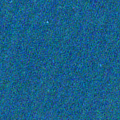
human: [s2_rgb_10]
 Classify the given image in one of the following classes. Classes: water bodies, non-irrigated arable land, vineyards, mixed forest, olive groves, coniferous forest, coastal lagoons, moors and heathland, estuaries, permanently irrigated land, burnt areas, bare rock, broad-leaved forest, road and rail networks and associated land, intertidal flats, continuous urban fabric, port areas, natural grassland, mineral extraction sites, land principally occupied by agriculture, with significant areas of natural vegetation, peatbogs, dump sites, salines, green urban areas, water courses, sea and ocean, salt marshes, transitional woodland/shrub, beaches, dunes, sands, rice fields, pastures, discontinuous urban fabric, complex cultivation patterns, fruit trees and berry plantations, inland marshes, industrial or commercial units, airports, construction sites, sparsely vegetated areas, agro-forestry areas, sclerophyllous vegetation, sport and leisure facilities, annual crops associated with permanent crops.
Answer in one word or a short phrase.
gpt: sea and ocean